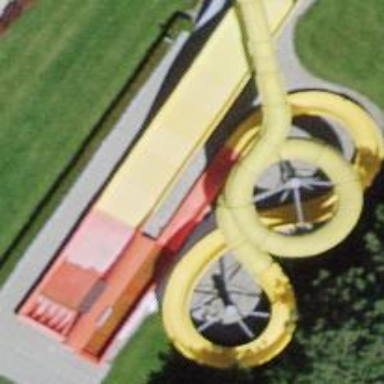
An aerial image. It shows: Water slide attraction.